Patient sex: M
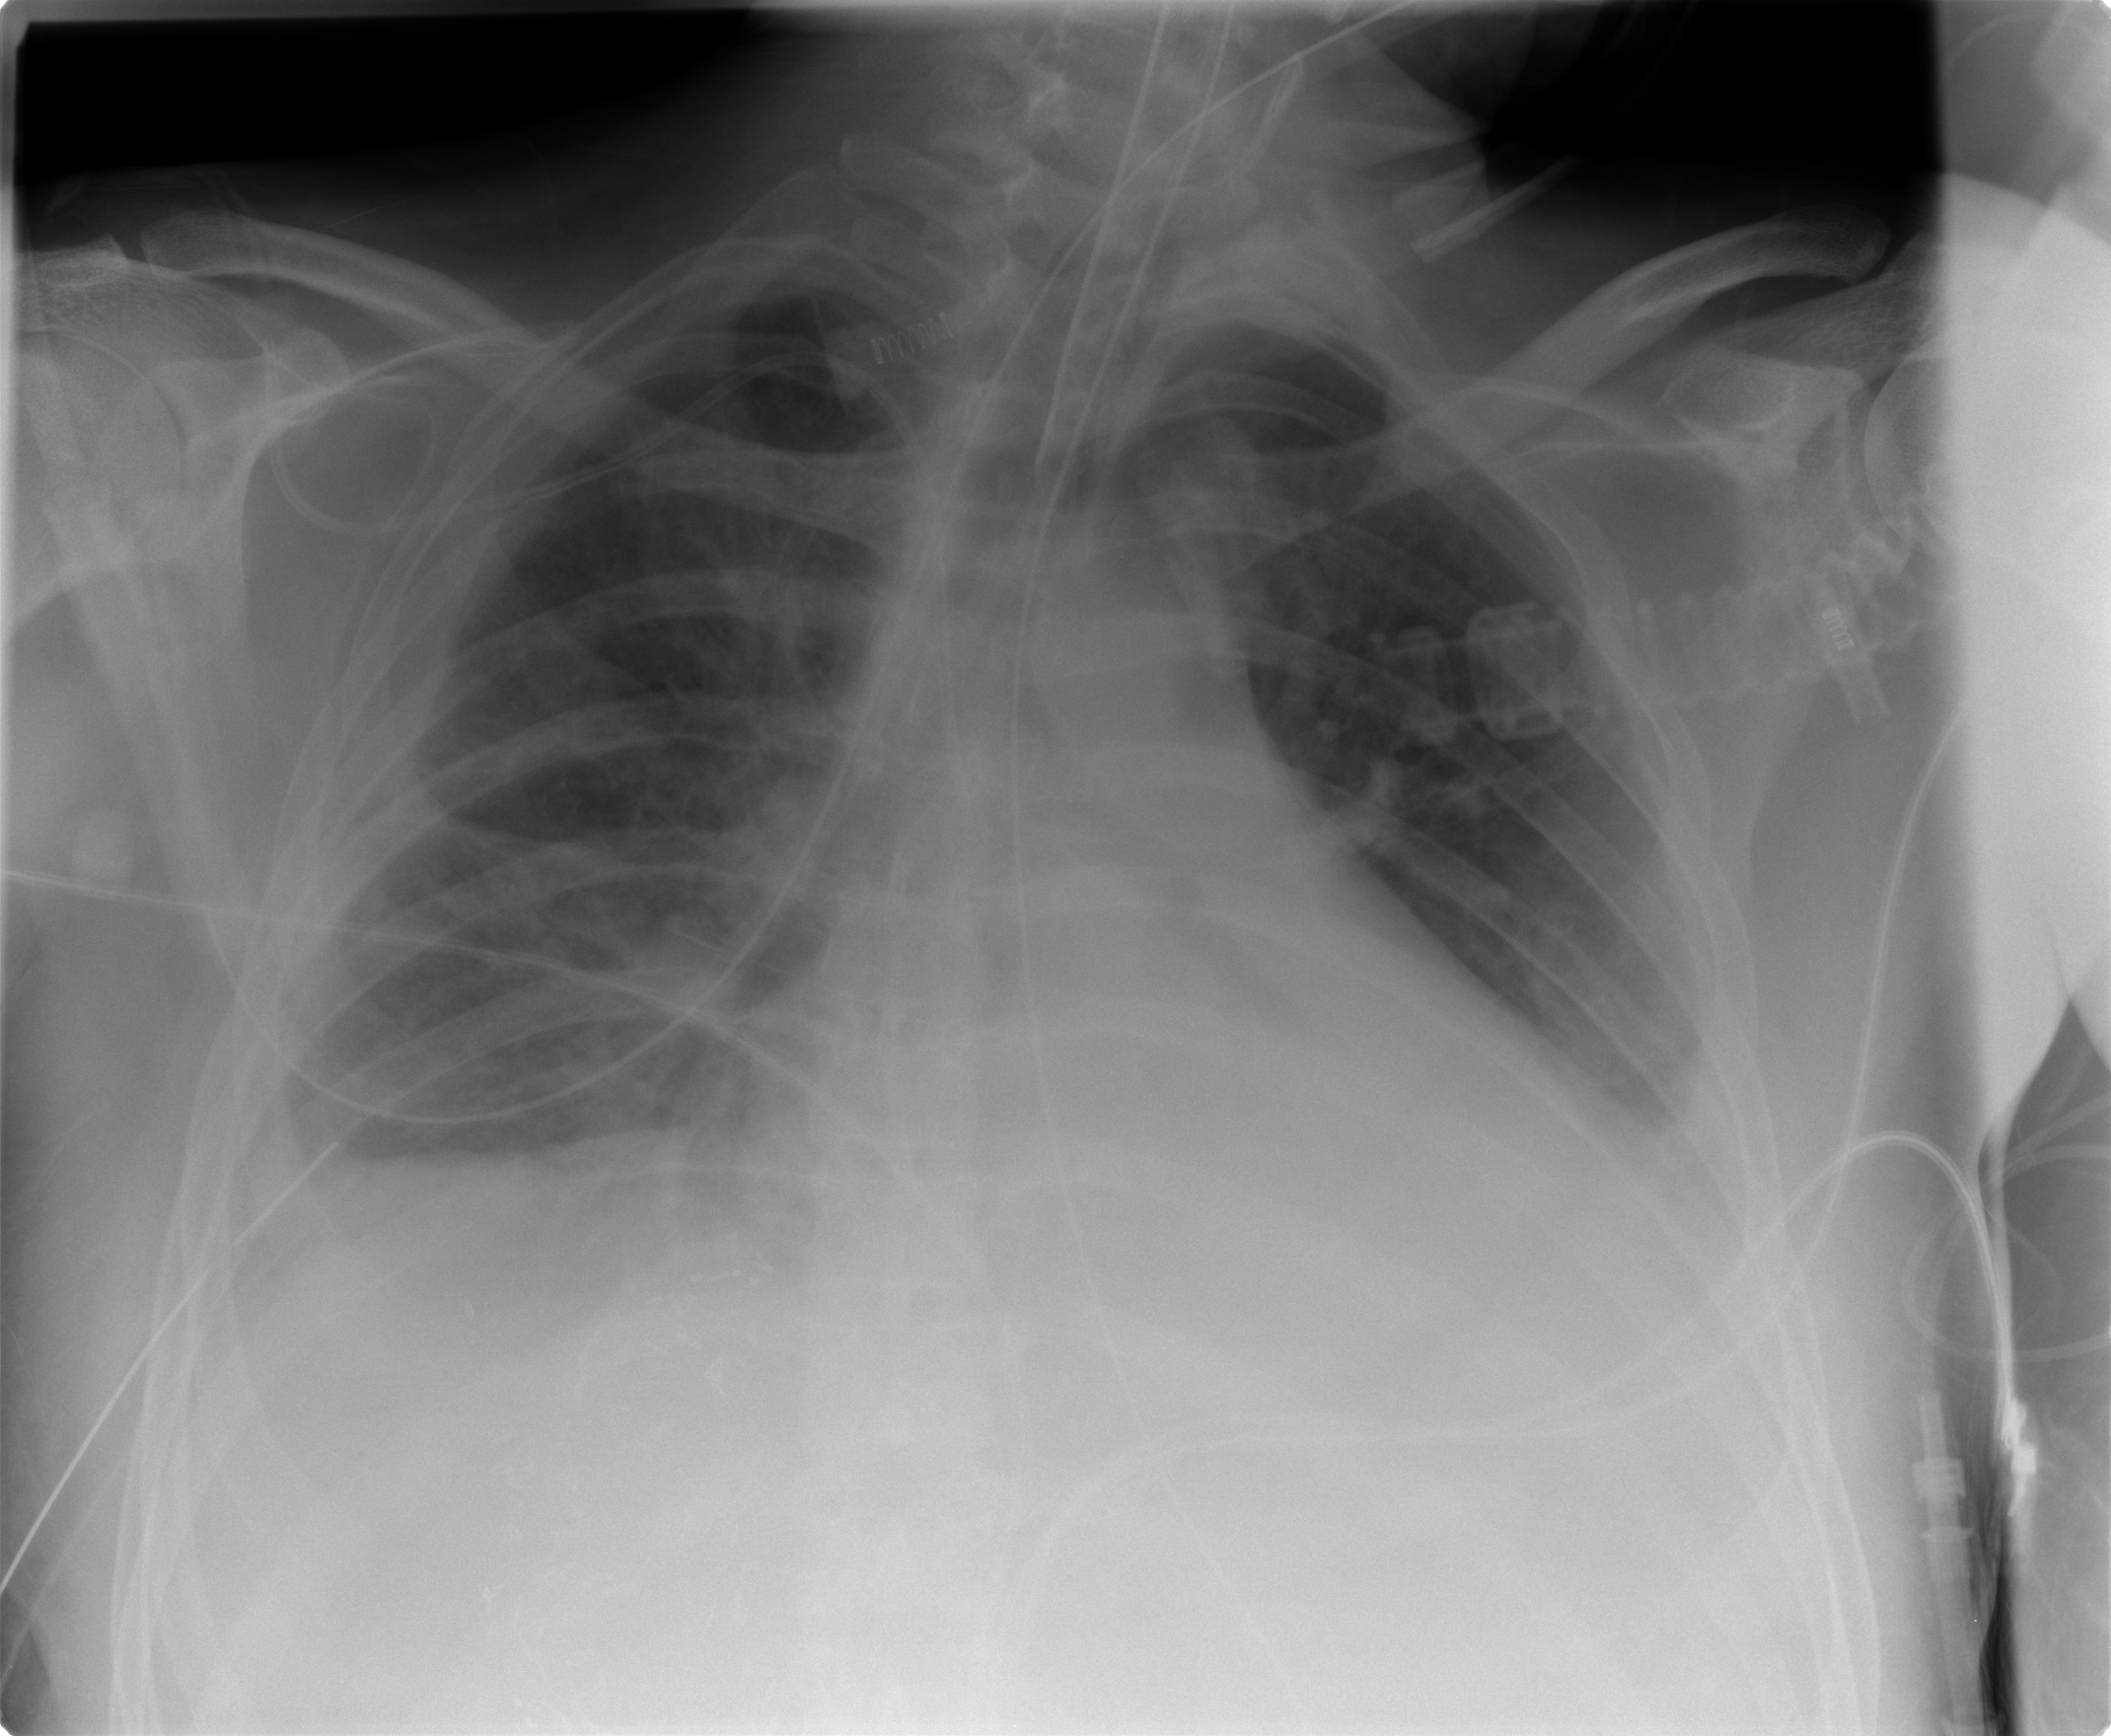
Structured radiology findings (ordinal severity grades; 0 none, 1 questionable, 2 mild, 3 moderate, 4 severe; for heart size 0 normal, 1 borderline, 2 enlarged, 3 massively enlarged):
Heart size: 2
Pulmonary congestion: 2
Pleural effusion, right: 2
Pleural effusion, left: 2
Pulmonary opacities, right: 0
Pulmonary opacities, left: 0
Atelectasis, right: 2
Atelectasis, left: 2